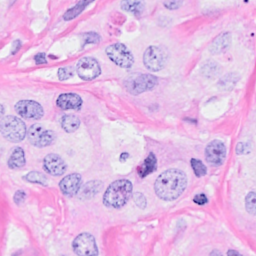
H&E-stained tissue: Breast